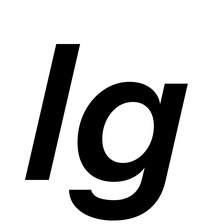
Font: InstrumentSans-Italic_SemiBold_Italic